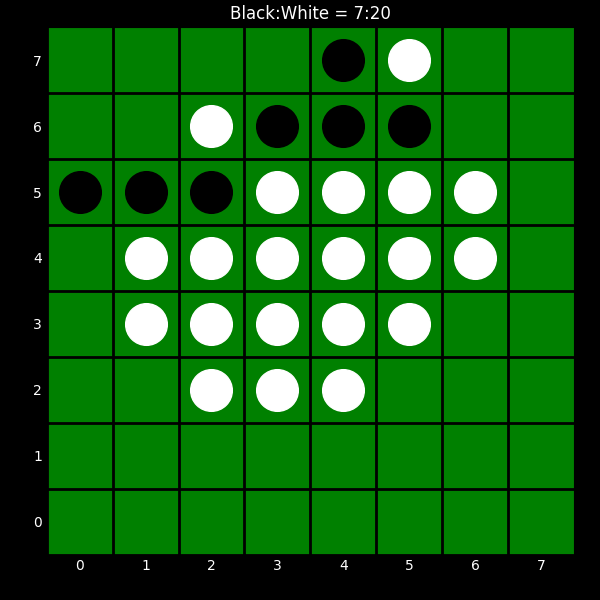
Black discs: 7
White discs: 20